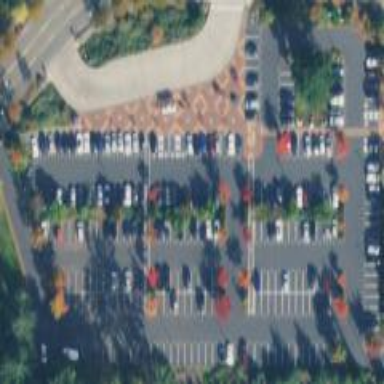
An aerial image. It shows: Parking area designed for buses as part of park and ride facility.